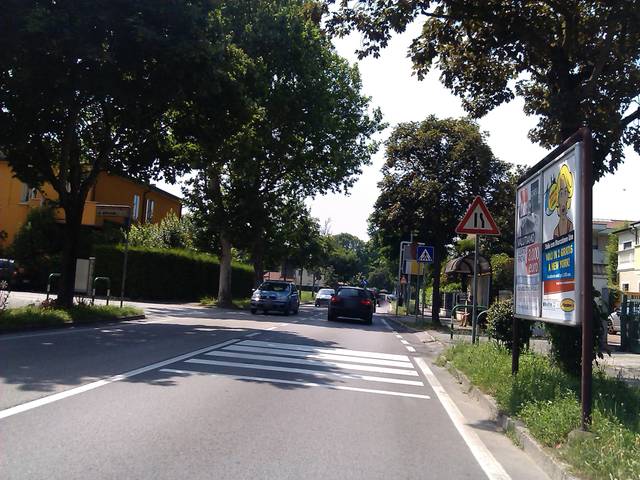
Region: Italy
Coordinates: 45.405, 11.917